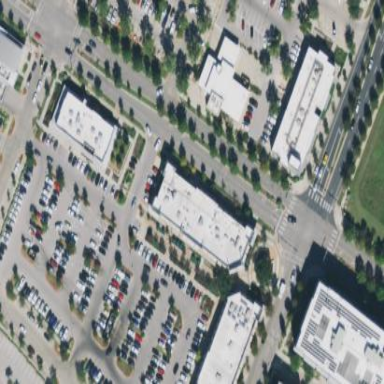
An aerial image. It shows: Retail building.